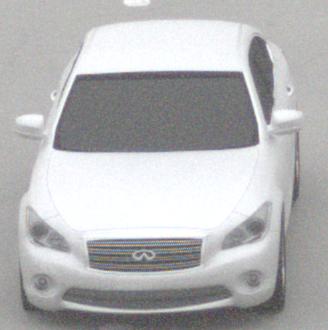
Make: Infiniti
Model: M 37
Detailed model: M (Y51)
Model produced from: 2010/10
Model produced until: 2013/11
Doors: 4
Color: white
Road condition: dry road
Daytime: midday
Contrast: low contrast